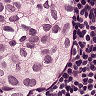
Metastatic tissue present: yes